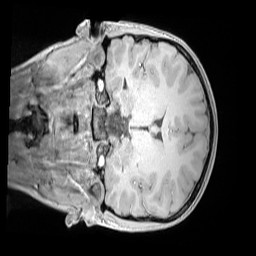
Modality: MP2RAGE
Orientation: coronal
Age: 9
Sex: female
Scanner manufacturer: siemens
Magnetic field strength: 3 T
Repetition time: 4 s
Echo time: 0.00303 s